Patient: sex M, age 60
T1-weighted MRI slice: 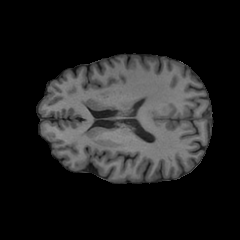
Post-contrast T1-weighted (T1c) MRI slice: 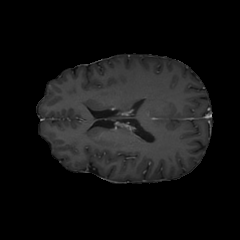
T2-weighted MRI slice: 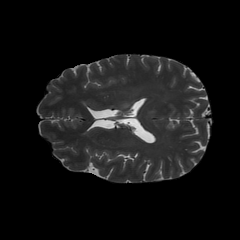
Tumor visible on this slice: no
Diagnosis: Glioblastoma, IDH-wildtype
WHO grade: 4